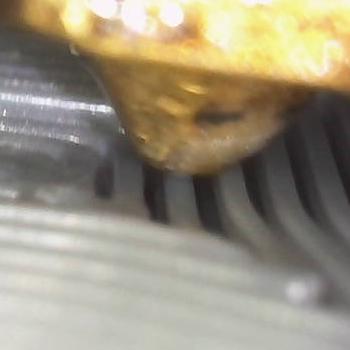
Flow rate: 78%